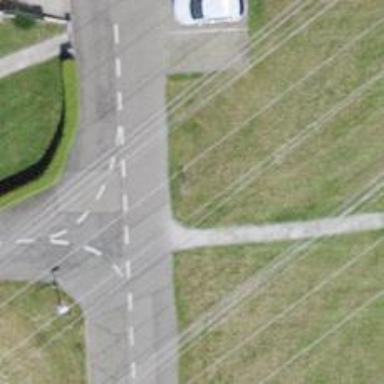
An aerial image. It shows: Double double and single wires power line.